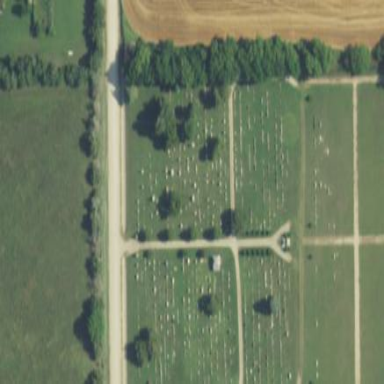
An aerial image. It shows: Cemetery.